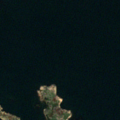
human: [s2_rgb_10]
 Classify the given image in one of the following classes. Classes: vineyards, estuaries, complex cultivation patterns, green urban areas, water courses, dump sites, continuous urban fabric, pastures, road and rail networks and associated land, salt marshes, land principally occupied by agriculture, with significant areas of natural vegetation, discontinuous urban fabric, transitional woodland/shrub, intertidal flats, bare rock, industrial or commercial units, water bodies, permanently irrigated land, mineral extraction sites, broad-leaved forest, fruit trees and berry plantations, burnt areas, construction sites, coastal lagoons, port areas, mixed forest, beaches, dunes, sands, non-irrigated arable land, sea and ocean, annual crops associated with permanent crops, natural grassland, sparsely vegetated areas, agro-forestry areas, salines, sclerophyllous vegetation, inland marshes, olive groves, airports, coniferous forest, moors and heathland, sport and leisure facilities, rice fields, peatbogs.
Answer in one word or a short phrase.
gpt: sea and ocean